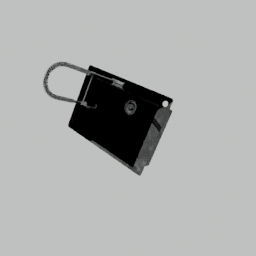
Label: appliances